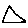
Label: triangle